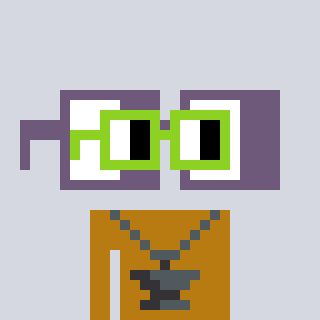
a pixel art character with square light green glasses, a glasses-shaped head and a gold-colored body on a cool background